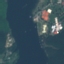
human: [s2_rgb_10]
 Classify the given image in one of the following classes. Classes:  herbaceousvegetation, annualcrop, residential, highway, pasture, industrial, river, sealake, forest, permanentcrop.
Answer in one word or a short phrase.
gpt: River